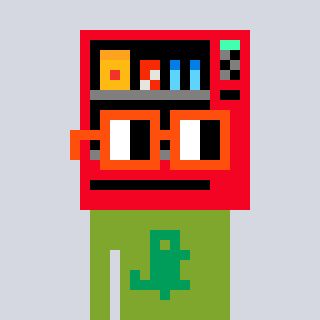
a pixel art character with square orange glasses, a vending machine-shaped head and a slimegreen-colored body on a cool background